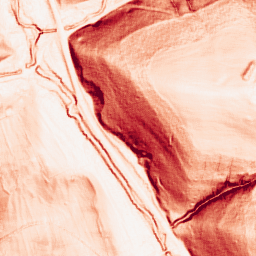
Category: morphological
Decomposition family: morphological_gradient
Decomposition parameters: size: 3
shape: square
Upsampling method: sinc_hamming
Upsampling parameters: scale: 2
kernel_size: 16
Upsampling scale: 2